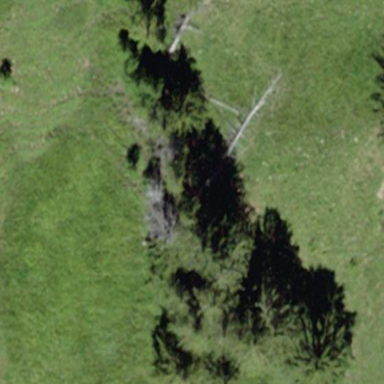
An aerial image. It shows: Forest area.